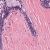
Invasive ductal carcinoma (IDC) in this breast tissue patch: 0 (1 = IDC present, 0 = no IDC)